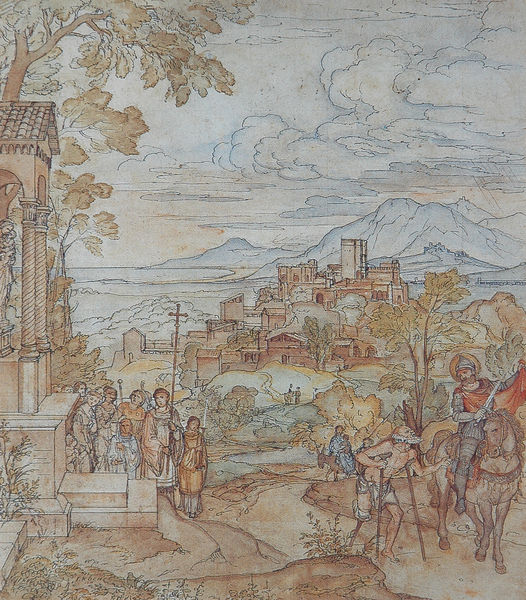
Titel: Landschaft mit dem hl. Martin
Künstler: Joseph Anton Koch
Standort: Dresden
Institution: Staatliche Kunstsammlungen, Kupferstich-Kabinett
Schlagwörter: baum, berg, blau, blätter, felsen, gemälde, gruppe, himmel, laub, mann, meer, wasser, wolken, aquarell, bäume, frauen, gelb, landschaft, menschen, ocker, stadt, äste, braun, bunt, frau, grau, hell, hintergrund, kleid, männer, pastell, skizze, strasse, szene, säule, säulen, zeichen, zeichnung, dach, gebäude, gras, haus, rot, tuch, weg, wolke, beige, architektur, bibel, blass, messer, stein, tragen, bild, erde, ferne, gräser, halme, horizont, häuser, hügel, zweige, büsche, gebüsch, kirche, sträucher, wege, insel, mantel, gewänder, zart, anhöhe, esel, pferd, reiter, turm, vorbau, statue, ritt, strand, papier, italien, ort, perspektive, süden, stab, studie, berge, gebirge, gipfel, zug, dorf, farbe, grafik, graphik, klein, linien, romantik, treppe, bischof, gefolge, kerzen, stufen, nazarener, bucht, eingang, laviert, tusche, alter, burg, kreuz, vulkan, festung, kontur, wolkig, stich, schwert, koloriert, herrscher, entwurf, ritter, rüstung, franz, tinte, altar, rom, kapitell, gemäuer, portal, prister, pfarrer, kreuze, sehnsucht, nimbus, tours, christus, jesus, kreuzigung, kranker, portikus, christlich, mittelalter, historienmalerei, ministranten, priester, kapelle, mönch, menschengruppe, baldachin, bettler, heiliger, kreuzzug, prozession, umzug, tempel, heilige, mediterran, heilig, maria, kupferstich, vordach, madonna, auszug, christen, jerusalem, rötel, sakral, christentum, gewölk, gläubige, römisch, georg, heiliger georg, buntstift, zeichung, ädikula, kriche, teilung, neapel, tum, maria mit kind, ikonographie, martin, samariter, krücken, kreuzstab, verletzter, wallfahrt, kreuzweg, assisi, hl. martin, heiliger martin, sankt martin, st. martin, teilen, biblische geschichte, meehr, blasse farben, konturzeichnung, st martin, hl georg, lahmer, architekrut, bilg, coloration, grjuppe, pozession, tsche, sulen, marienfigur, kzeuz, buaum, heililger, gräster, lahme, teilt, lansdcschaft